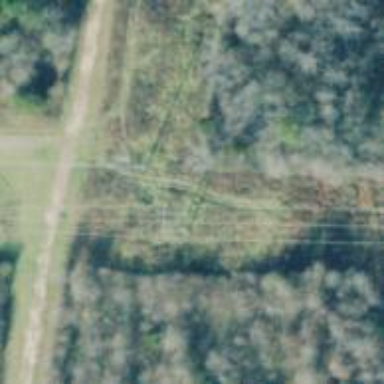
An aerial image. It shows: Power pole.